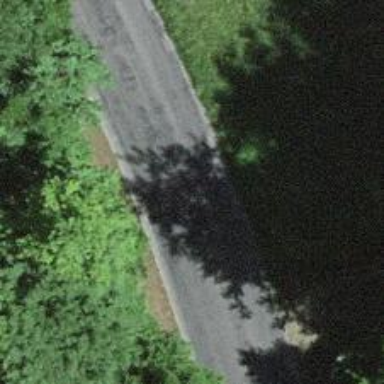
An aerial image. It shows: Tertiary road.